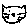
Label: cat